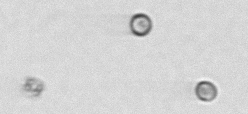
Label: Thalassiosira_sp_aff_mala